Question: I'm playing with CSS styles. how to make this somehow intelligently?

I'm able to create manually x variation of green color in css file, but it mustn't be a solution..
'''
<h:outputText value="#{bean.date1}" styleClass="green1"/>
<h:outputText value="#{bean.date2}" styleClass="green2"/>
<h:outputText value="#{bean.date3}" styleClass="green3"/>
'''
How to decrease it "dynamically"?
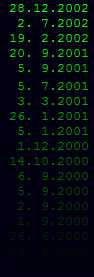
Answer: I'll assume when you say you mean . If so, your scenario is fairly straightforward - you could have all your output have the same color, but different opacity. You should be able to directly set 'style' attribute:
'''
<h:outputText value="#{bean.date1}" style="opacity:1"/>
<h:outputText value="#{bean.date2}" style="opacity:0.8"/>
<h:outputText value="#{bean.date3}" style="opacity:0.6"/>
'''
~<URL>